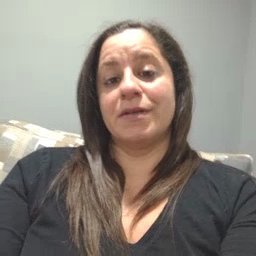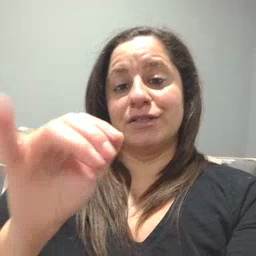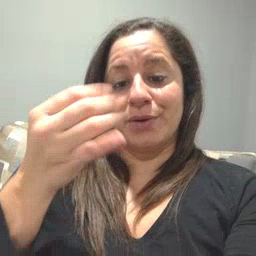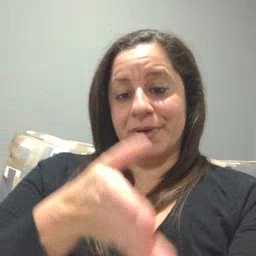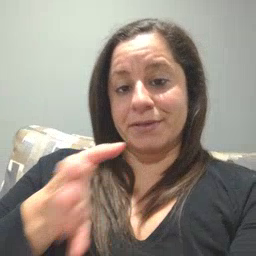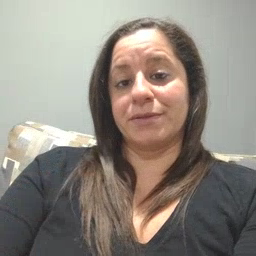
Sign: jeans